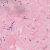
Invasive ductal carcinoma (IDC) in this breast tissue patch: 0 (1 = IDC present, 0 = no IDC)